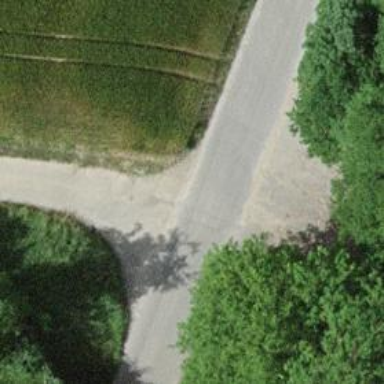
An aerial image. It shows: Tertiary road.